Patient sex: M
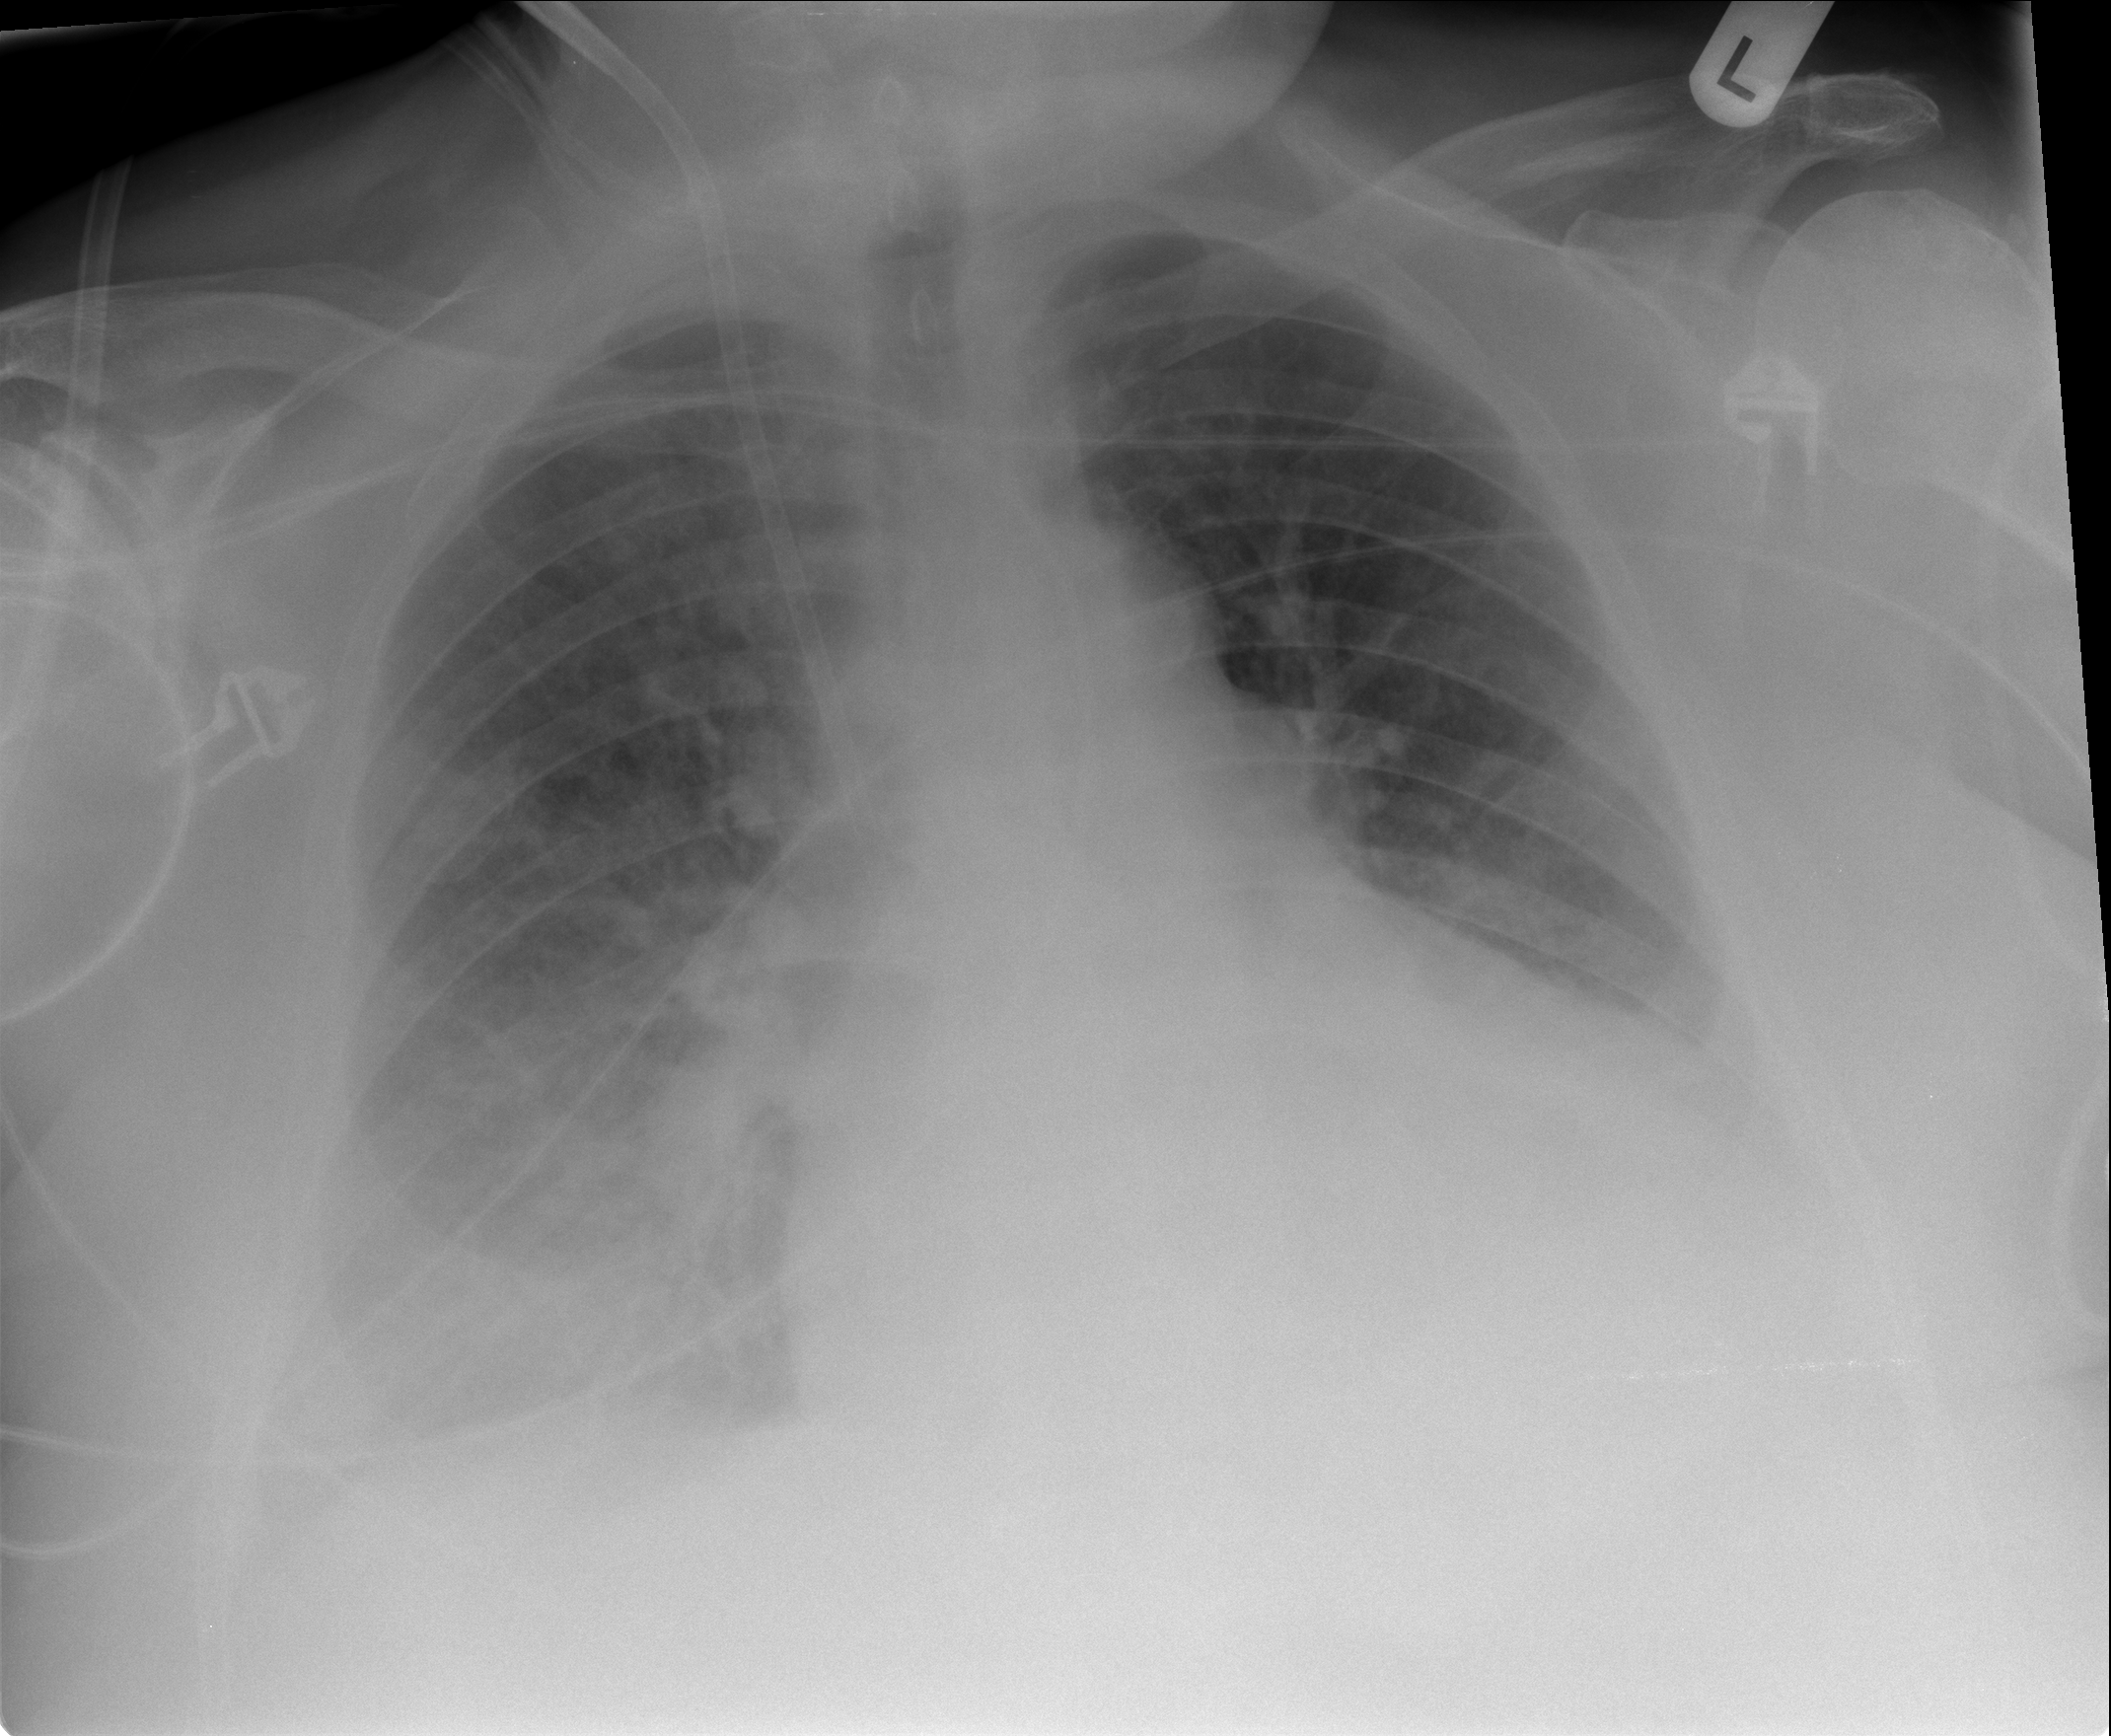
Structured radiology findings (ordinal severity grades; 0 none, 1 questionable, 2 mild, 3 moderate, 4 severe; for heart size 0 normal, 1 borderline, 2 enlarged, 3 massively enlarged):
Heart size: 2
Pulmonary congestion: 2
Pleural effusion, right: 2
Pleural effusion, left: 1
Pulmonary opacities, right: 2
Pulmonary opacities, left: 0
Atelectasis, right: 2
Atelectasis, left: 2